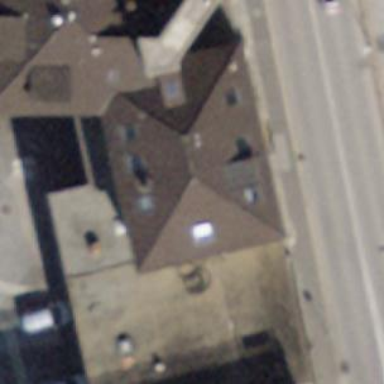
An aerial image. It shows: Restaurant located within hotel.